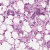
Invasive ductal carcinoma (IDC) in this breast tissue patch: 1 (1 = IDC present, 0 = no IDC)